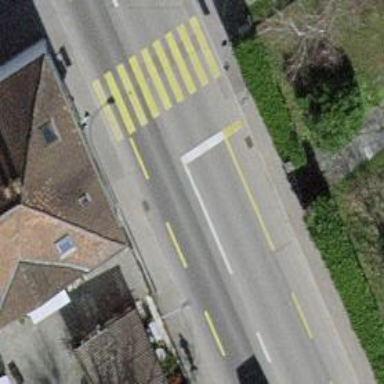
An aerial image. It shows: Road with traffic signals.